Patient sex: F
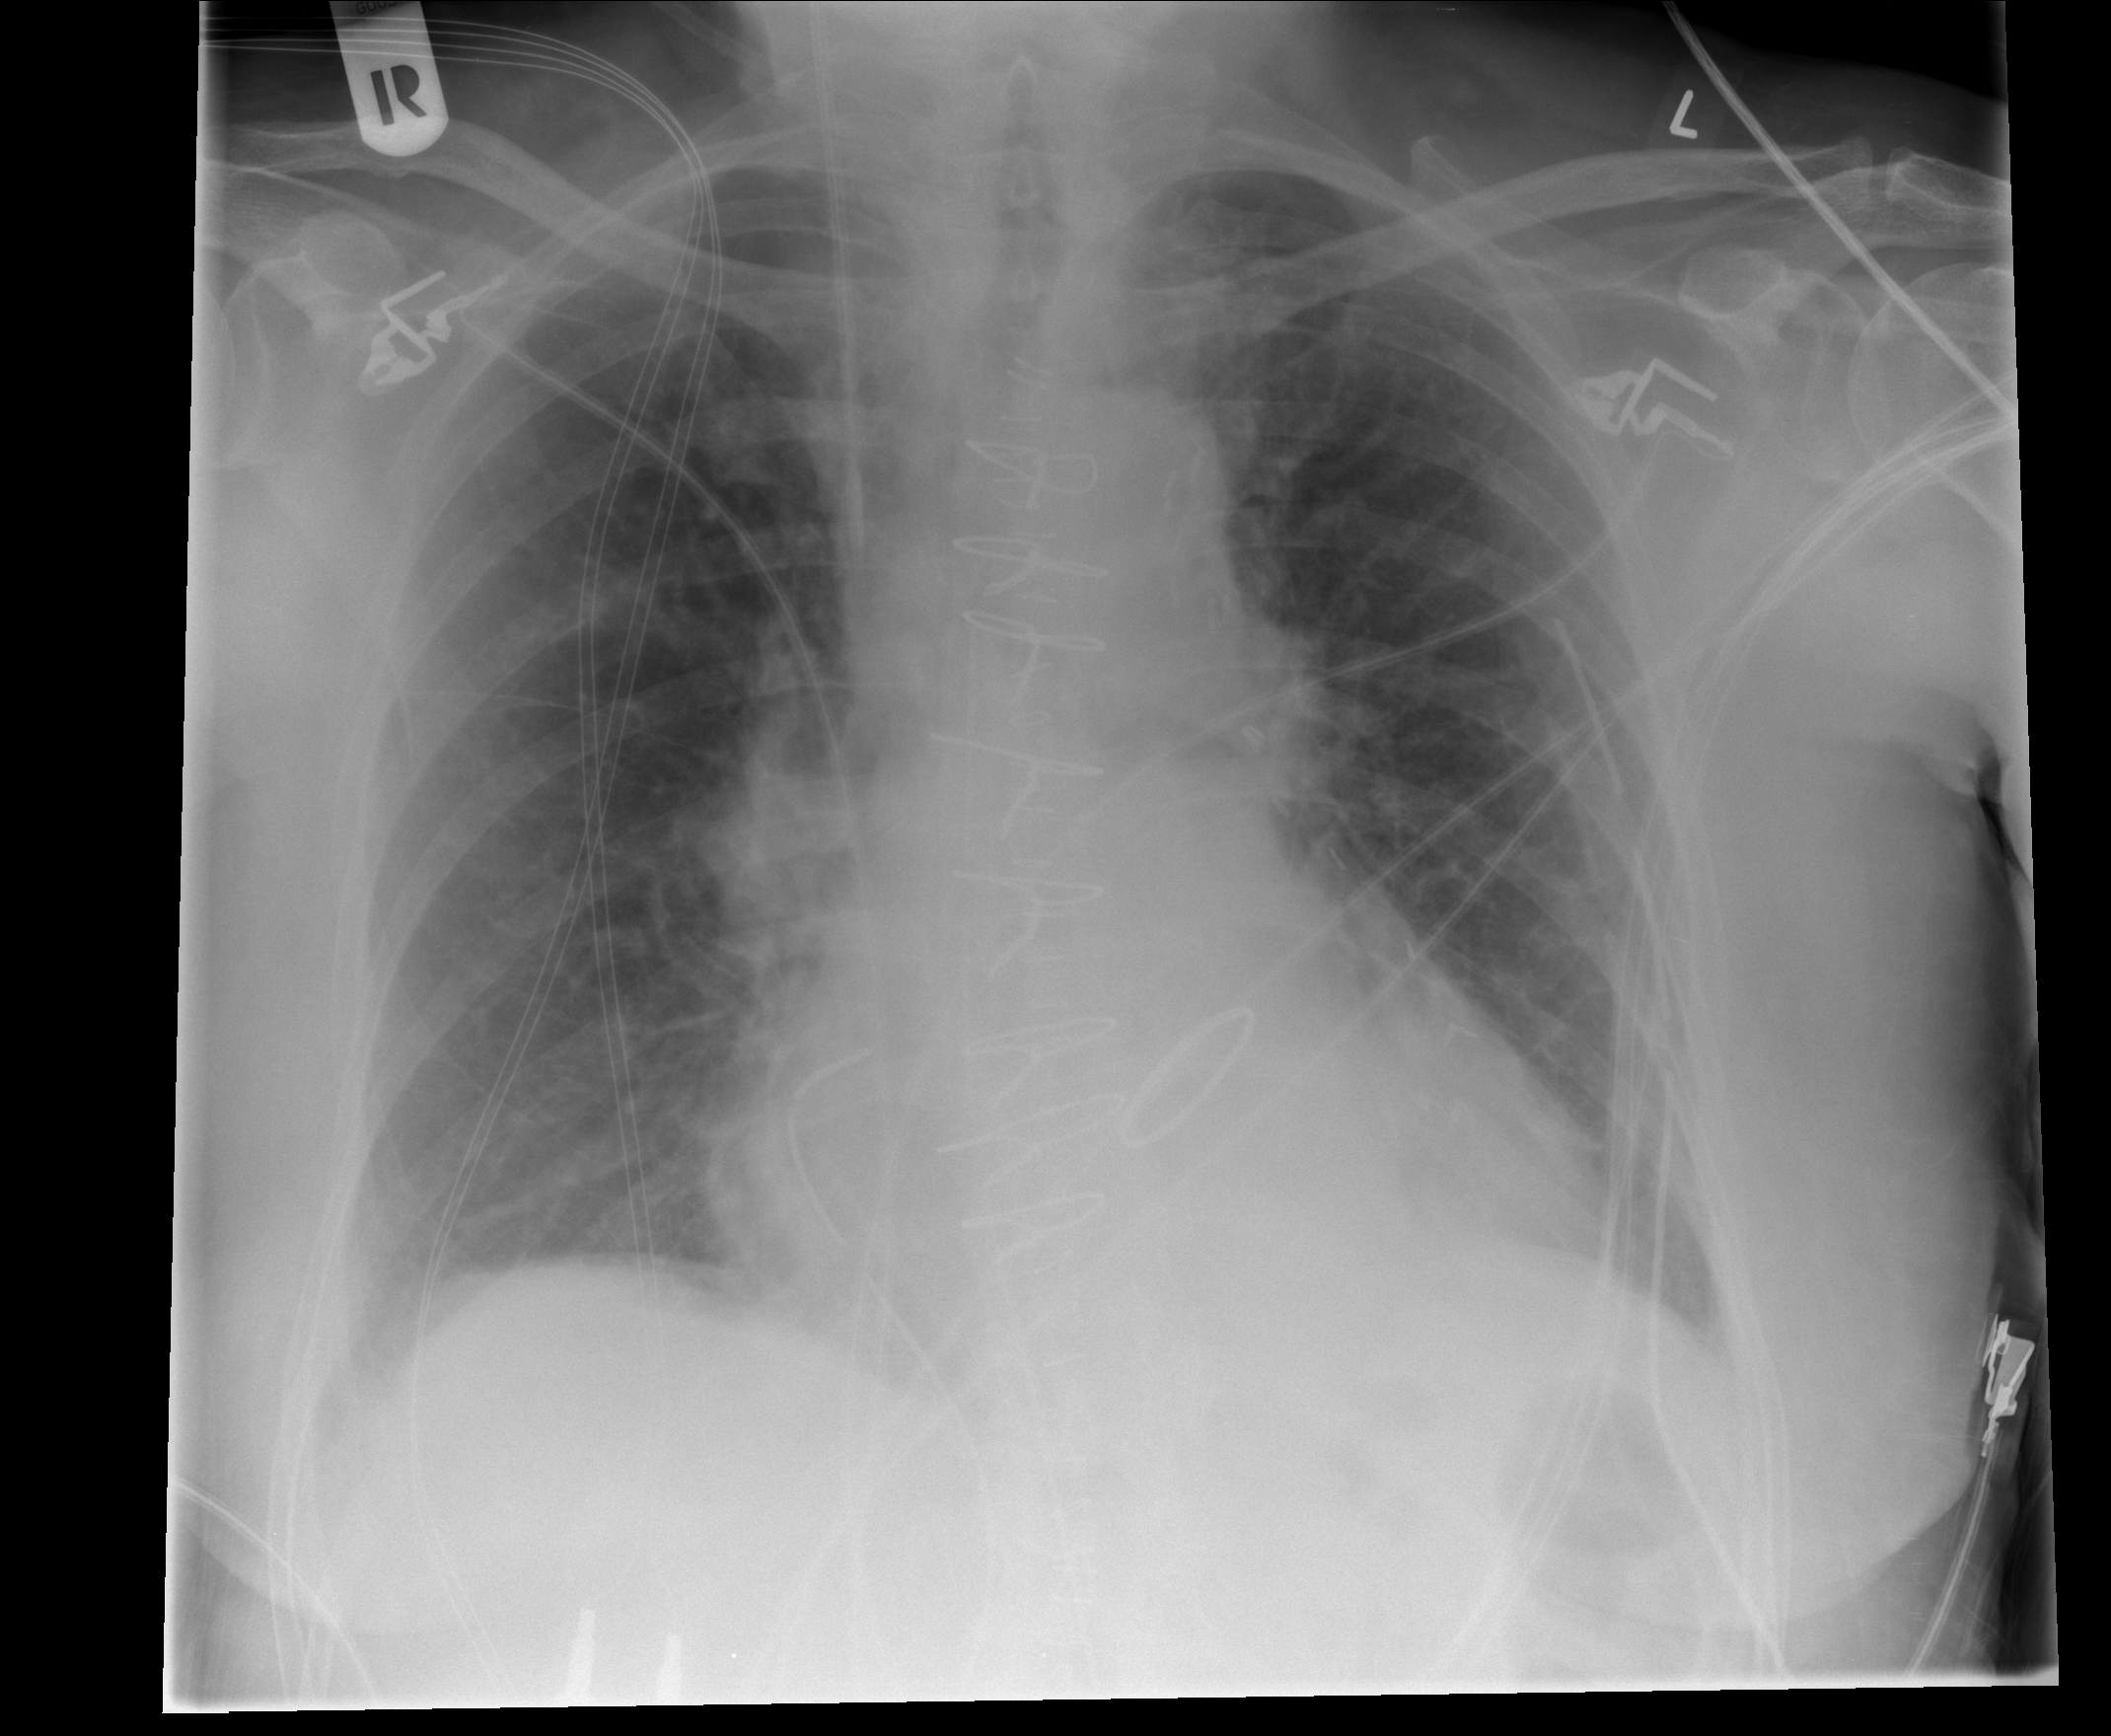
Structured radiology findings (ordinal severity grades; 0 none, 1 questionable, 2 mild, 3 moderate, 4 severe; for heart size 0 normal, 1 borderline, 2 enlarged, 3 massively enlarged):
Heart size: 1
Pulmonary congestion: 2
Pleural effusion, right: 1
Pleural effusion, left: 1
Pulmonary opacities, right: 0
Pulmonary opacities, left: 0
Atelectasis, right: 2
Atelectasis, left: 0